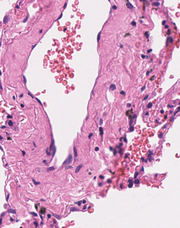
Tumor epithelial tissue: no
Tumor-associated stroma tissue: no
Normal tissue: yes